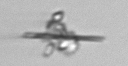
Label: fiber_TAG_external_detritus